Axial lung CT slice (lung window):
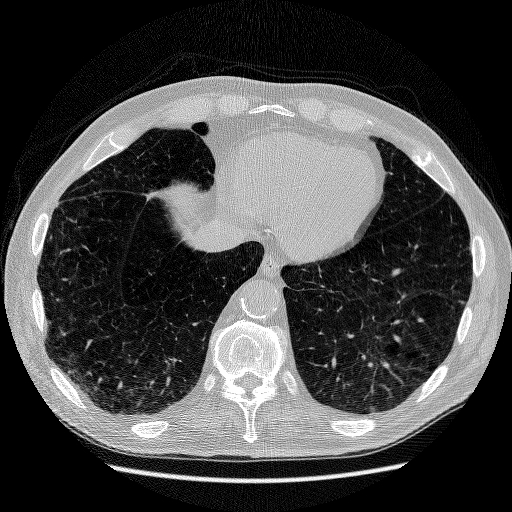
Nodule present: no